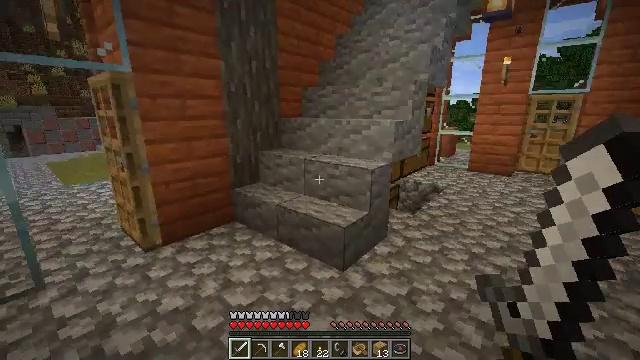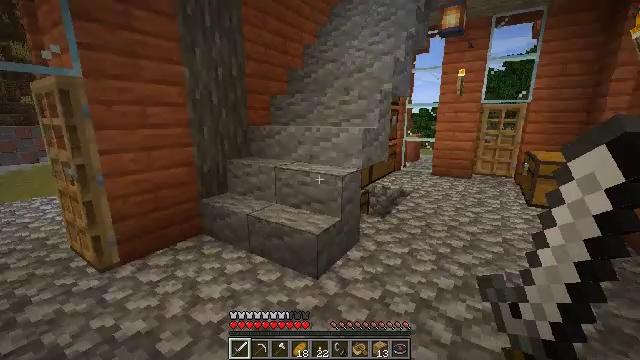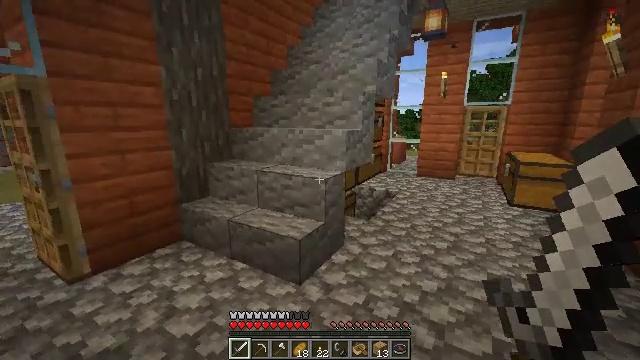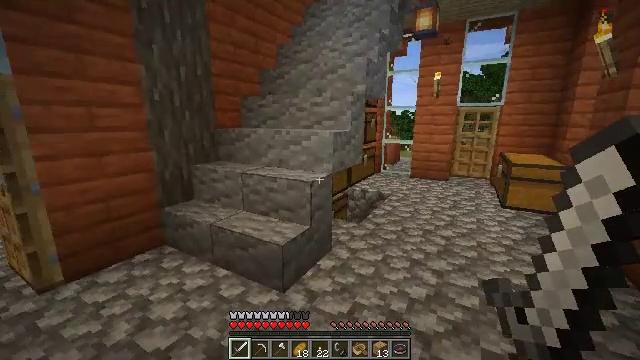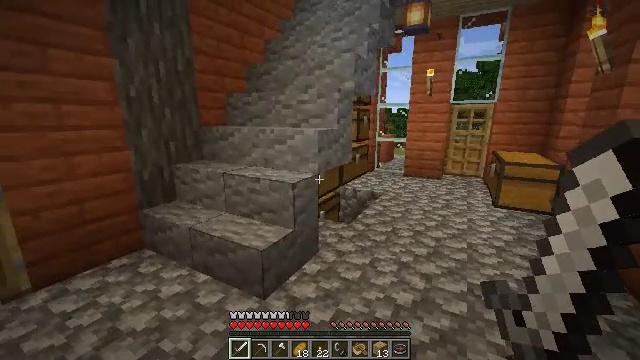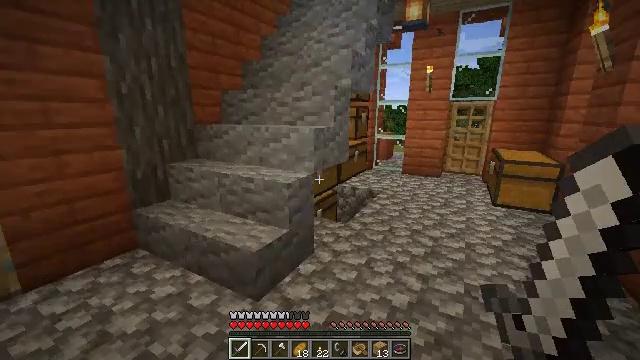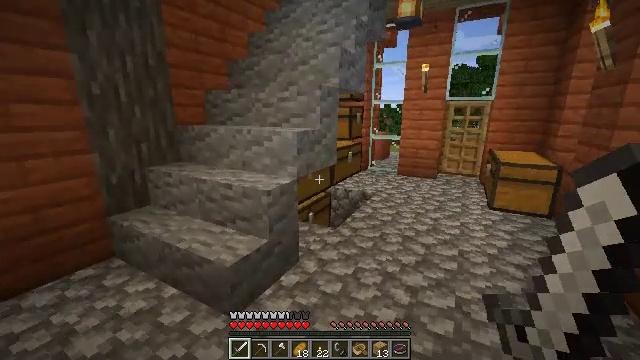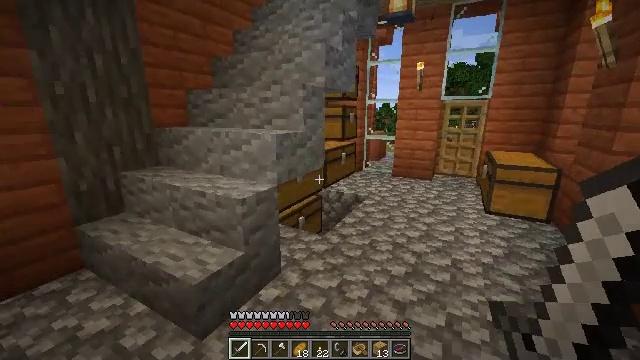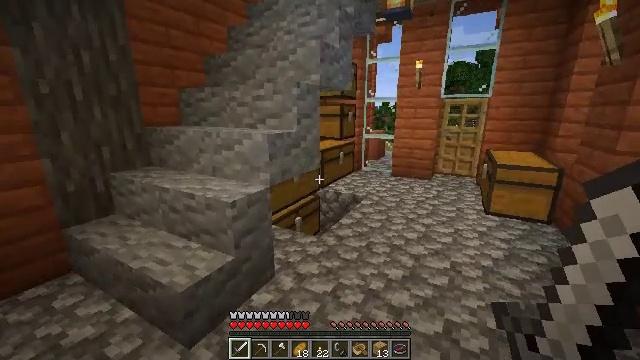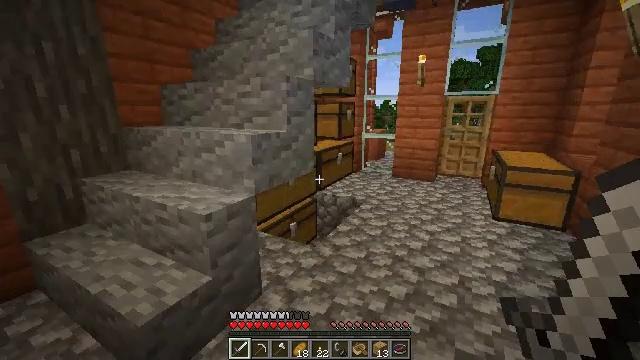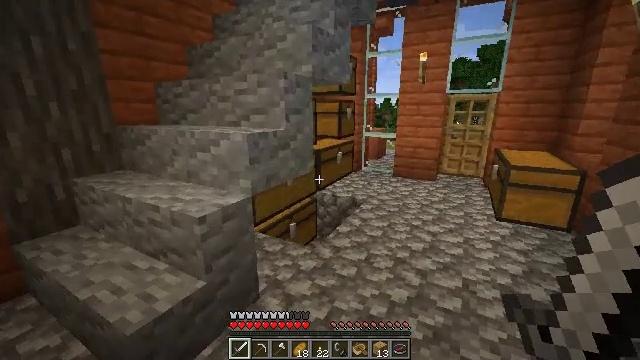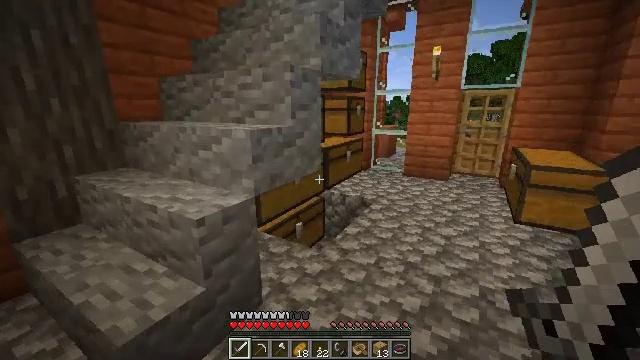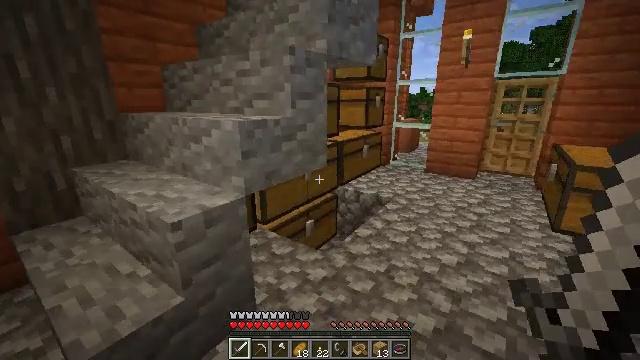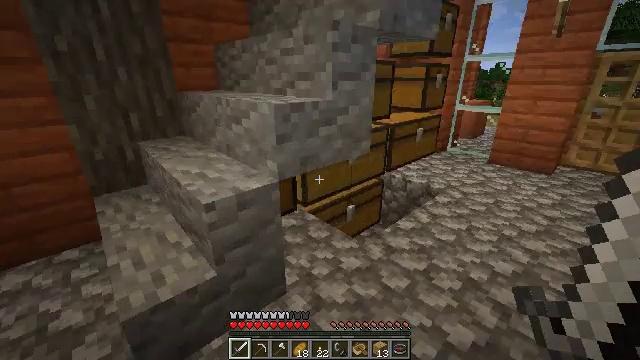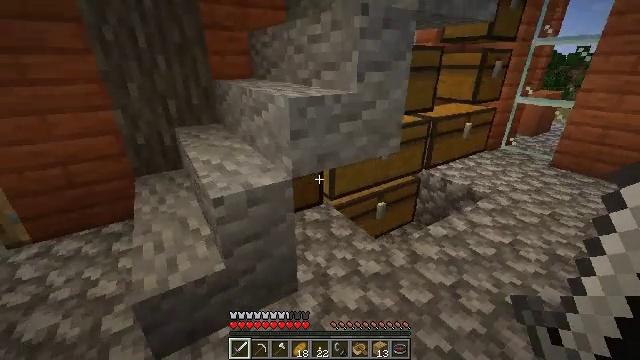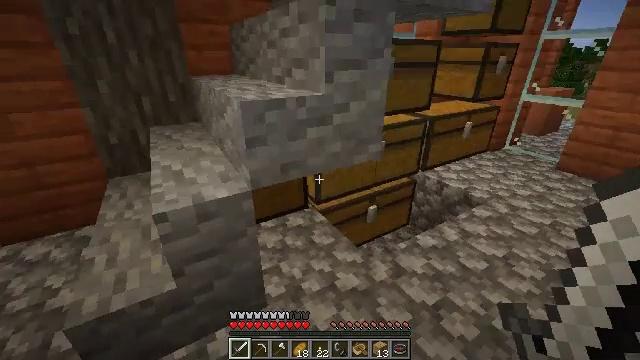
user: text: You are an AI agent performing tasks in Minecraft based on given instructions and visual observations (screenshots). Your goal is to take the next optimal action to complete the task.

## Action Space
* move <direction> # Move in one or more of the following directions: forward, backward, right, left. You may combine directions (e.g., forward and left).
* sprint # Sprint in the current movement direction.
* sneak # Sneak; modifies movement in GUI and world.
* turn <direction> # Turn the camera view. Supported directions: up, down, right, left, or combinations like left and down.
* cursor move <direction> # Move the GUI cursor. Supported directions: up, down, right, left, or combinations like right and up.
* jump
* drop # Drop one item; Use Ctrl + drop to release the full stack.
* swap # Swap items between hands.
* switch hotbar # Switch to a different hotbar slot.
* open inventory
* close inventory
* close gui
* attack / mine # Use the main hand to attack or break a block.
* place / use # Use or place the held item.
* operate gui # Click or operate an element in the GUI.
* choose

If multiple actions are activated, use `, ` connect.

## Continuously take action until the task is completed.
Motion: motion action
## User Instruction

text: Retrieve the white bed for later use.
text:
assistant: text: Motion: turn right and up
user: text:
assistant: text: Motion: move forward and move right, turn right
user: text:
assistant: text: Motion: move forward and move right
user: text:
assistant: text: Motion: move forward and move right
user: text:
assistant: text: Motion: move forward and move right
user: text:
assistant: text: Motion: move forward and move right
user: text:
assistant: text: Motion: move forward and move right
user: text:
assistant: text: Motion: move forward
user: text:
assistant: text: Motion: move forward
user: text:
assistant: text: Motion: move forward
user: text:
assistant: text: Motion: move forward and move right, turn left
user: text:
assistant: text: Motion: move forward and move right, turn left and down
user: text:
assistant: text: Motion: move forward and move right, turn left and down
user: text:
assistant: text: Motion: move forward and move right, turn left and down
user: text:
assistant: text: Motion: move forward and move right, turn left and down
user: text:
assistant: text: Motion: move forward and move right, turn left and down
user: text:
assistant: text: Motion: move forward and move right, turn left and down
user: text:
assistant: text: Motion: move forward and move right, turn left and down
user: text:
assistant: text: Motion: no_op
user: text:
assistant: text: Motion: no_op
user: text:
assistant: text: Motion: move back
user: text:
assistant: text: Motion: move back
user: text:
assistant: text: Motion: move back
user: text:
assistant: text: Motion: move back, turn left and up
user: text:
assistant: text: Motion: move back, turn left and up
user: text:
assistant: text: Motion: no_op
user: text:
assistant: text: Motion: no_op
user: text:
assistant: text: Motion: turn right and up
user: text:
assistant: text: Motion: turn right and up
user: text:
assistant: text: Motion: turn right and up